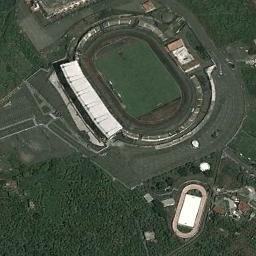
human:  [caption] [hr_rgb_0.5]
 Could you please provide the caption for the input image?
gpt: There are many trees around the stadium .

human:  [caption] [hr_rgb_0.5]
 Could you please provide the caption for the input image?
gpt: Oval stadium surrounded by lawn .

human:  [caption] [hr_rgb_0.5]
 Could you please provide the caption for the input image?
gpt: This rectangular stadium has dense residential areas on three sides .

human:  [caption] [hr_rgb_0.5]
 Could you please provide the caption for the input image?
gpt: The stadium is on the grass next to some trees .

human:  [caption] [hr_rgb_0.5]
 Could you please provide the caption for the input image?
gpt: There are green meadows around the stadium .